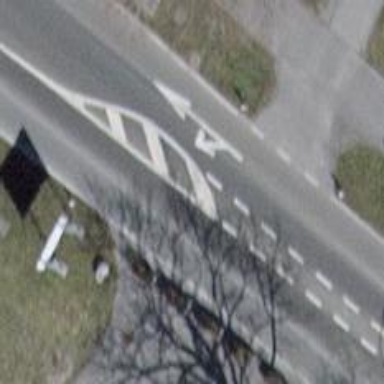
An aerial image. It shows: Primary highway with asphalt surface and cycle track.